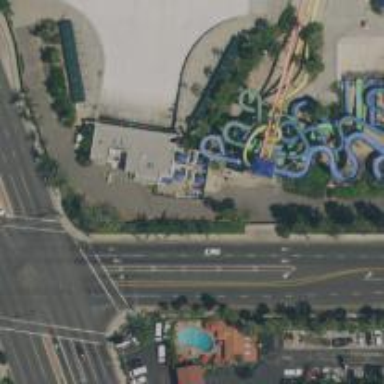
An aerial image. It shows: Water slide attraction.